Platform: macOS
Application: Chrome
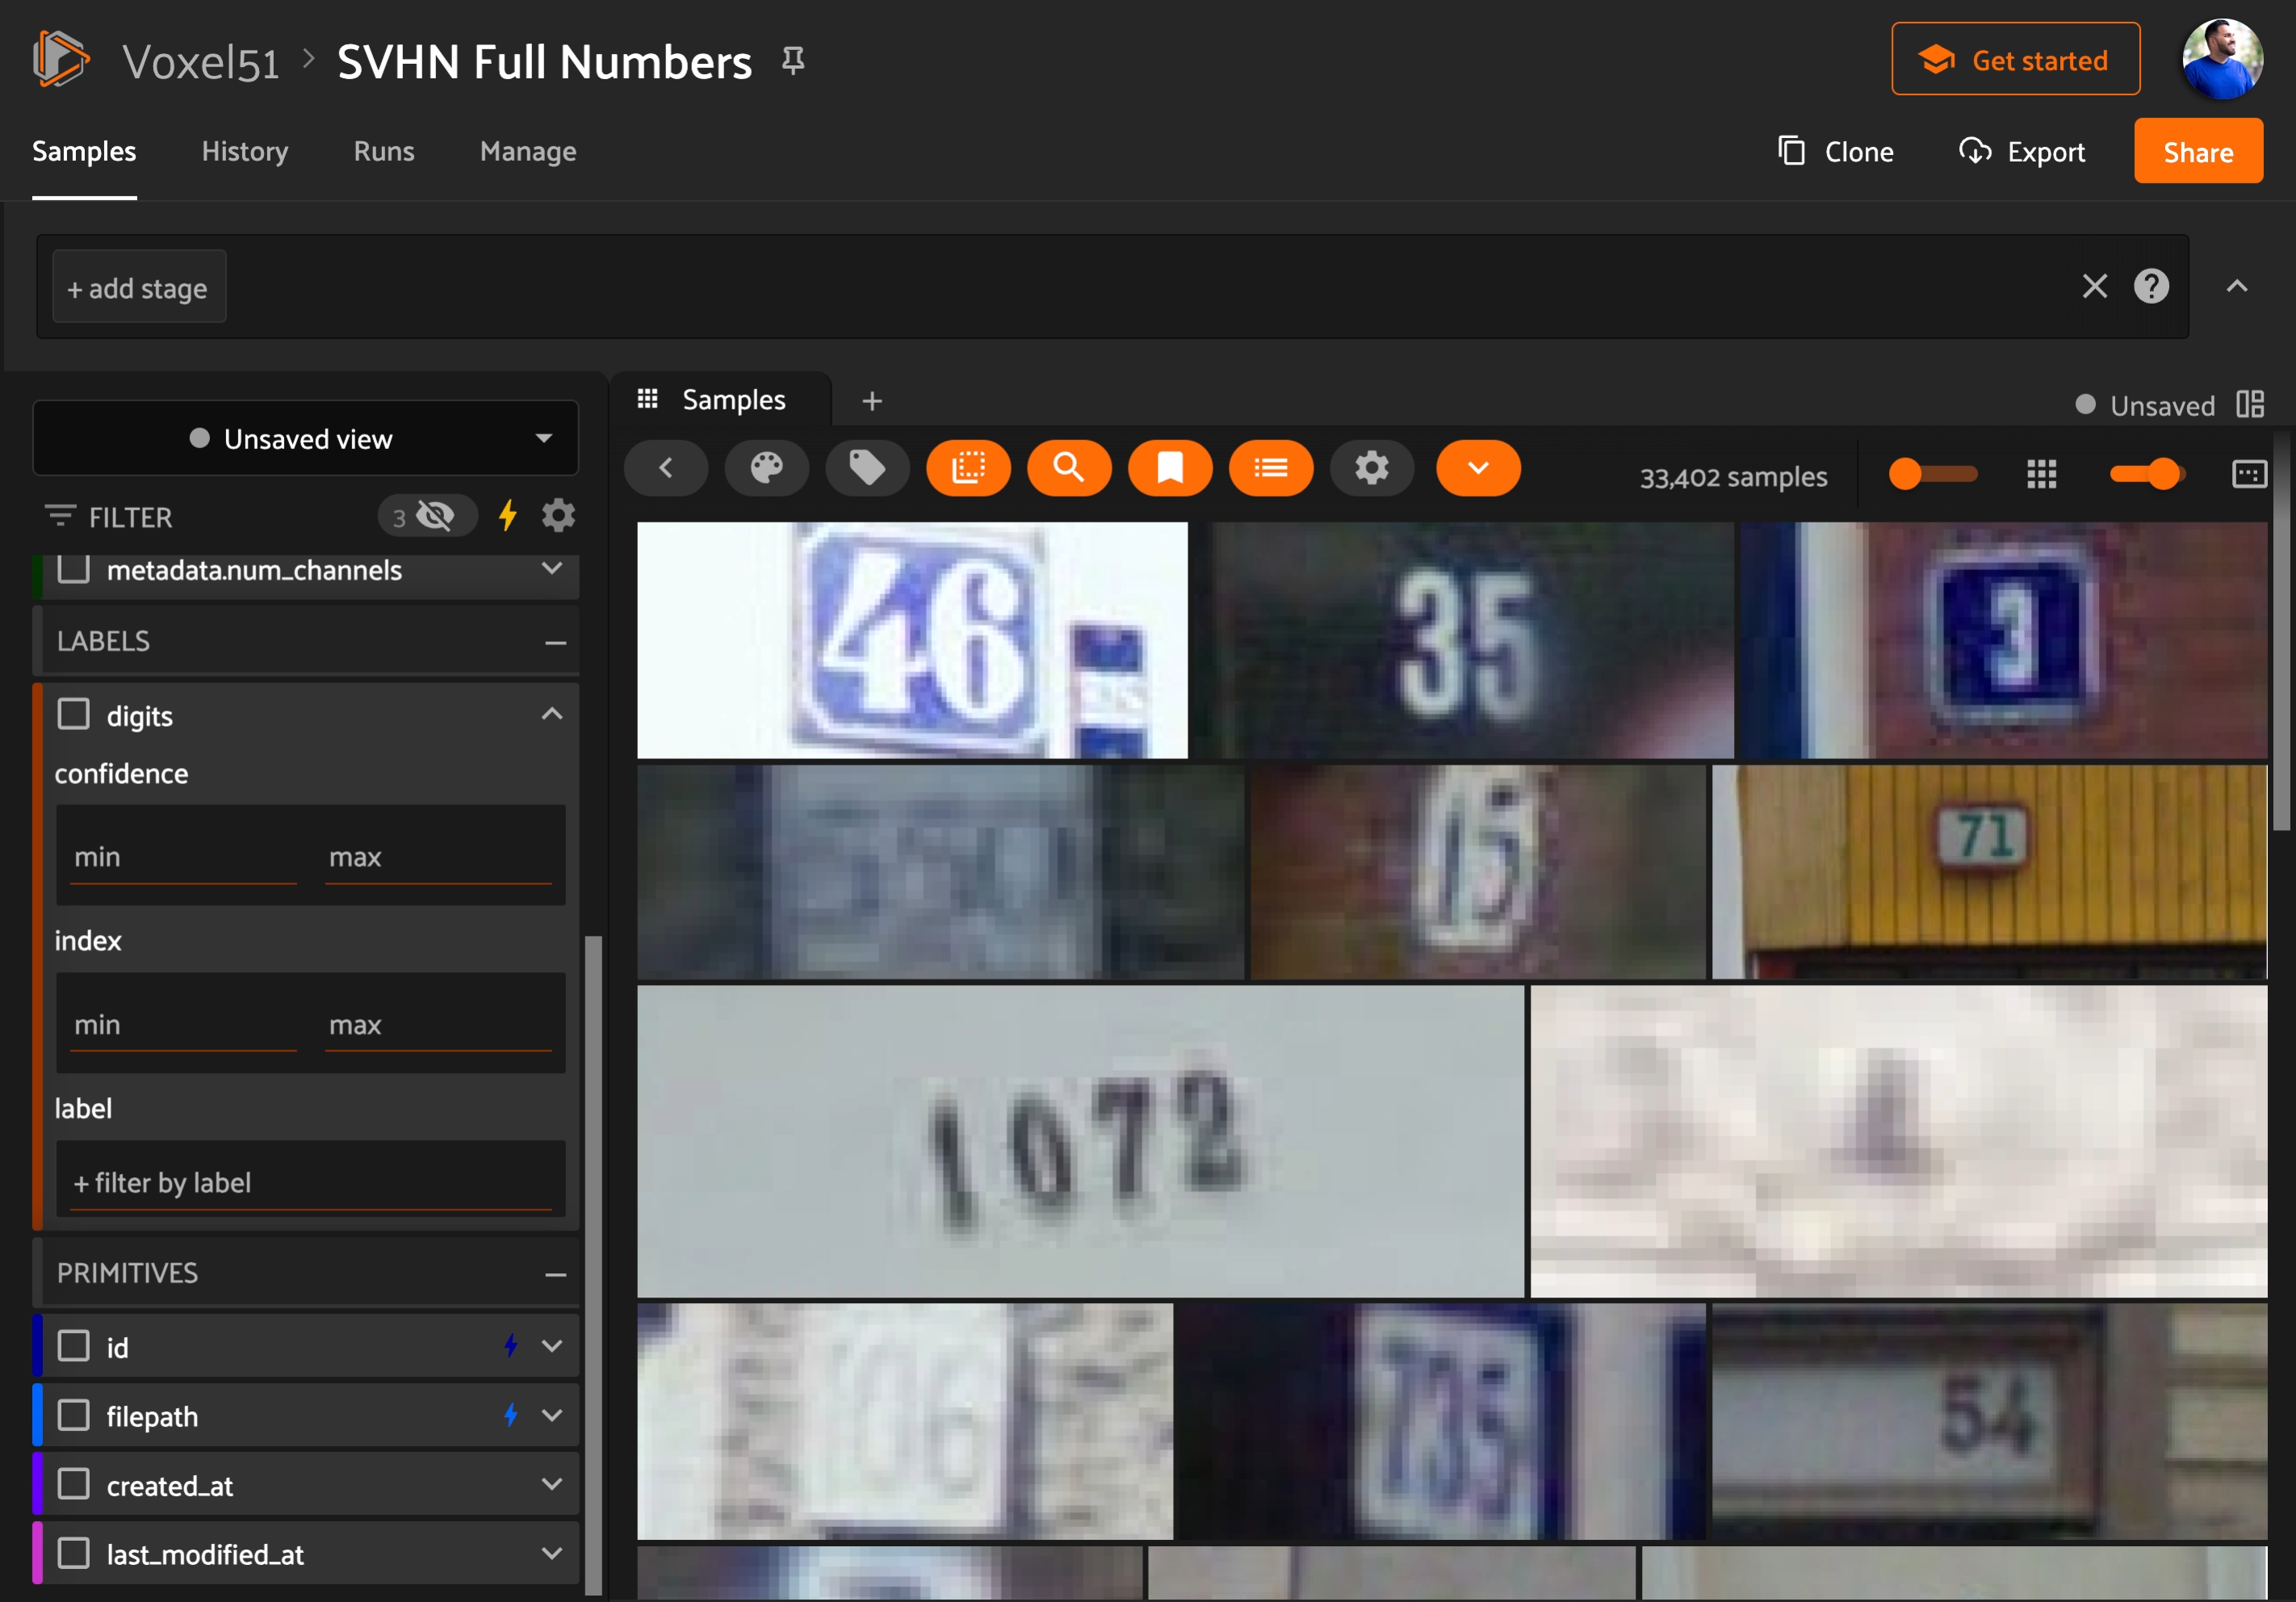
task_description: Show the detections in the samples panel
action_type: click
element_info: Checkbox

task_description: Hide the sidebar
action_type: click
element_info: Icon

task_description: Toggle query performance
action_type: click
element_info: Icon

task_description: Change field visibility
action_type: click
element_info: Icon

task_description: Clear any view stages
action_type: click
element_info: Icon